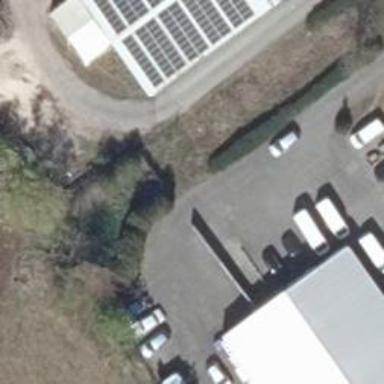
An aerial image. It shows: Fuel station.